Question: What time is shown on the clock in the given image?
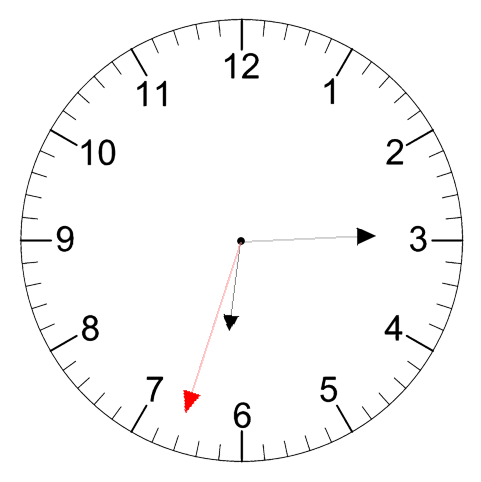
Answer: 06:14:33